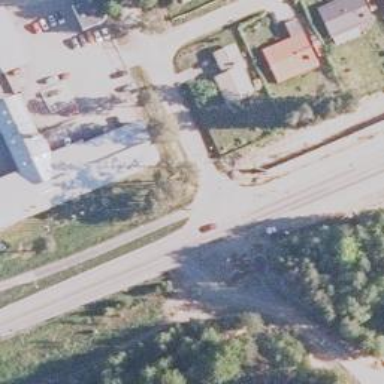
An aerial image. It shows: Uncontrolled crossing on the road.